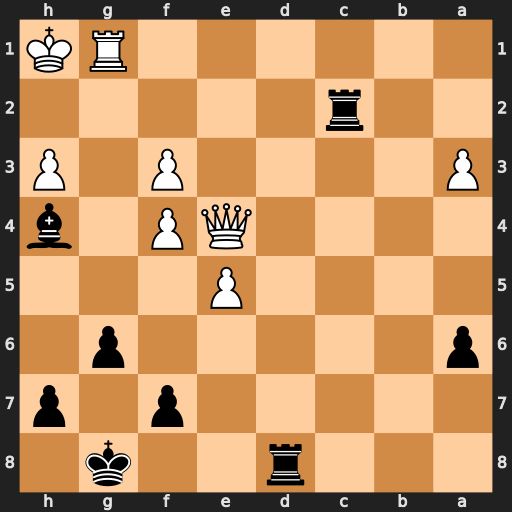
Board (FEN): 3r2k1/5p1p/p5p1/4P3/4QP1b/P4P1P/2r5/6RK
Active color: b
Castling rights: -
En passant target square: -
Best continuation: Rdd2 Qxc2 Rxc2